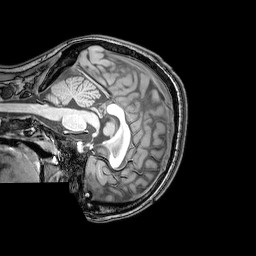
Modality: T1w
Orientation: sagittal
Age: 24
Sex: female
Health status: healthy
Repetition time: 0.081 s
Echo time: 0.037 s